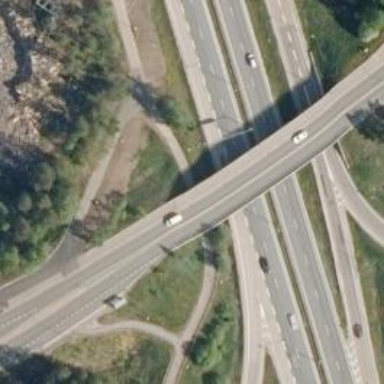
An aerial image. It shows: Asphalt road classified as trunk highway.